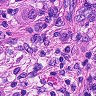
Metastatic tissue present: yes